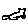
Label: cat